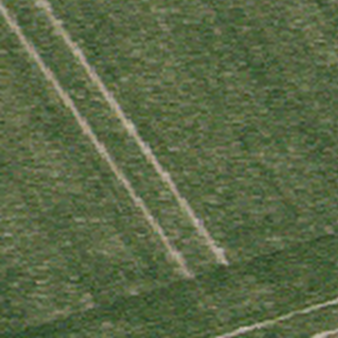
Label: other